Group 1:
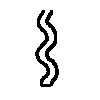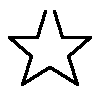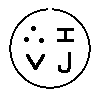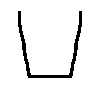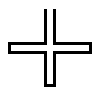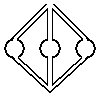
Group 2:
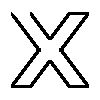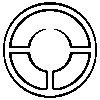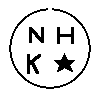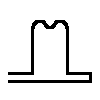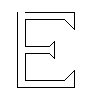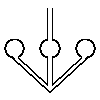
Rule separating the two groups: Filled completely by fluid poured into gap (assuming there is already air) vs. not so.
Concepts: gravity, liquid_flow
Comments: For a non-physics-based solution, "there exists a never-vertically-increasing path starting from the opening to each point in the interior vs. not so."  - _ Aaron David Fairbanks _, Aug 01 2020
Author: Zane Fry